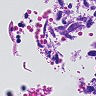
Metastatic tissue present: yes